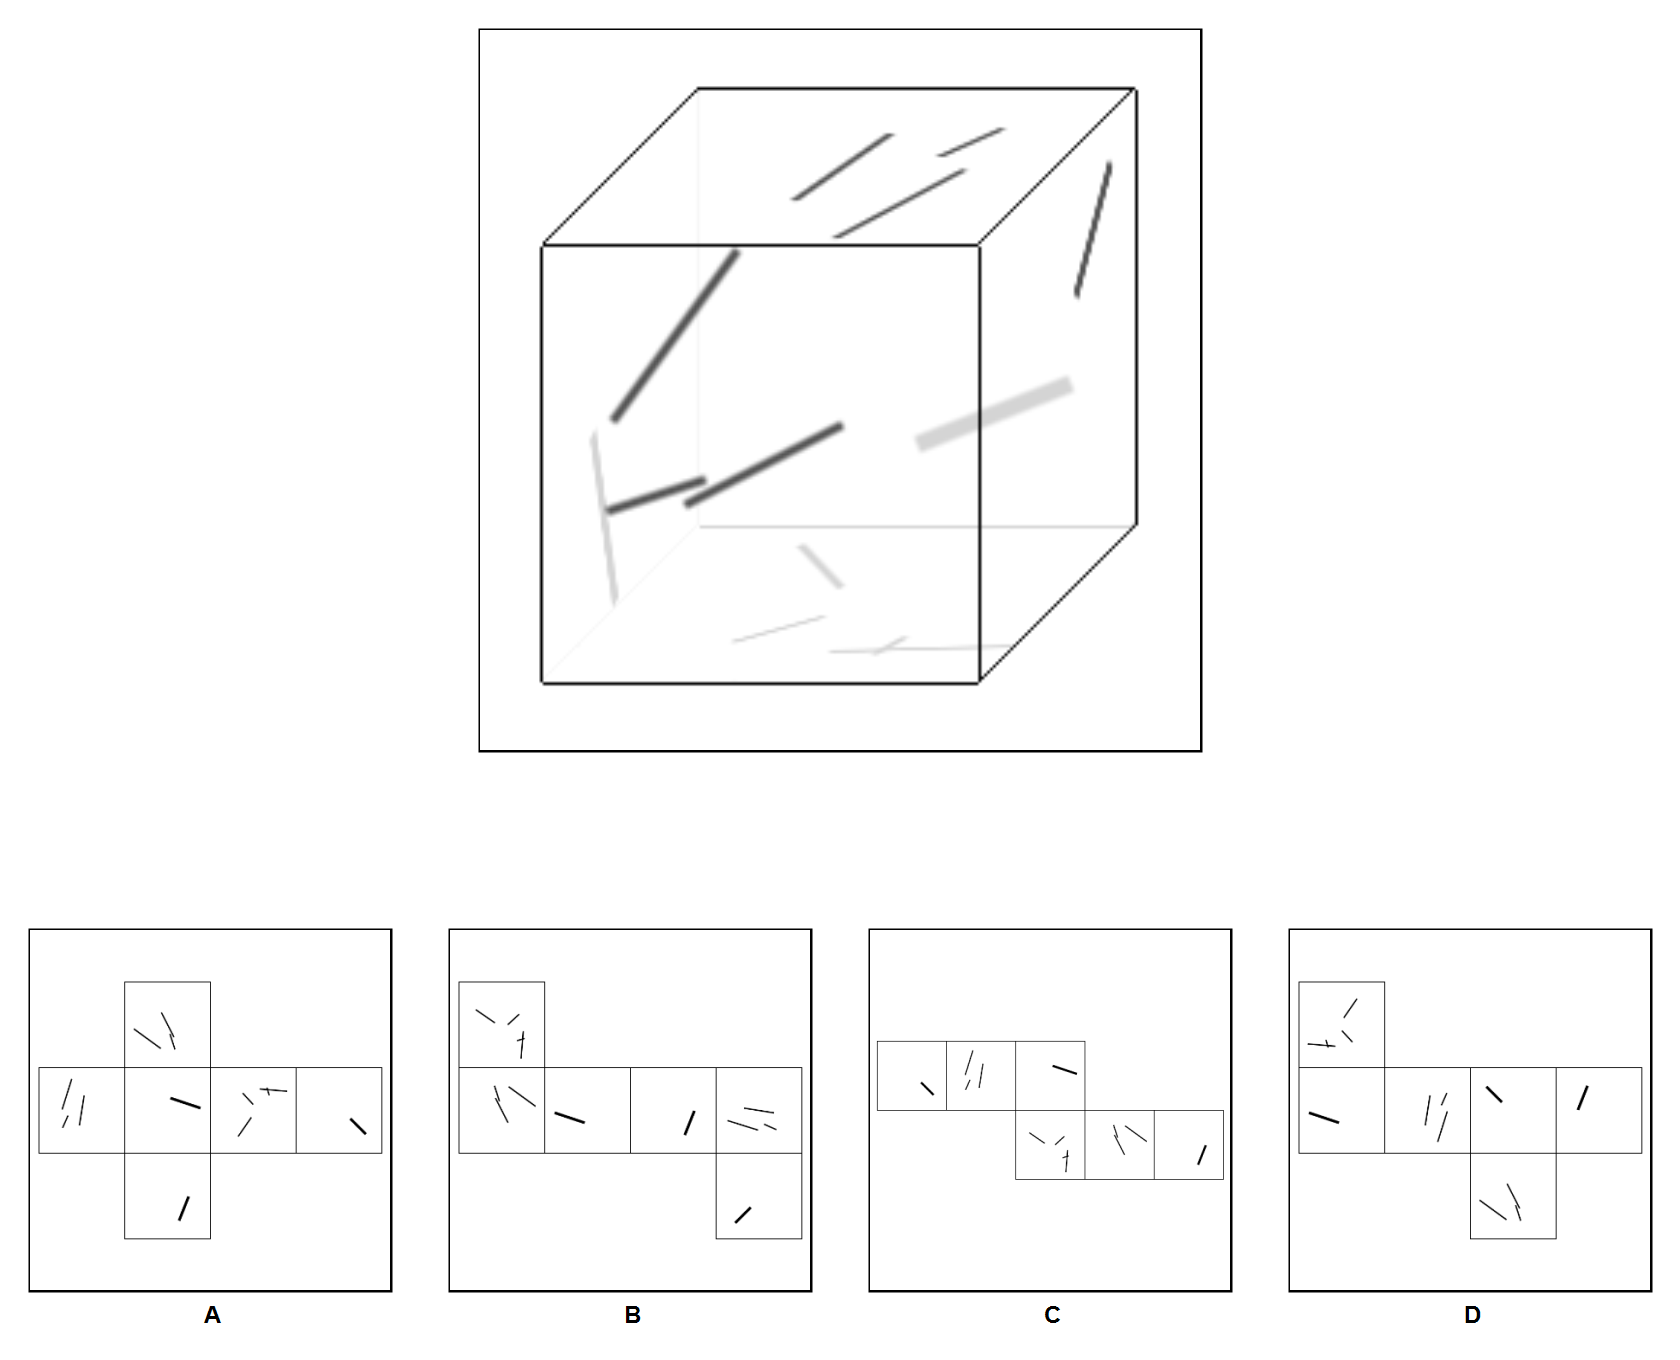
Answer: A